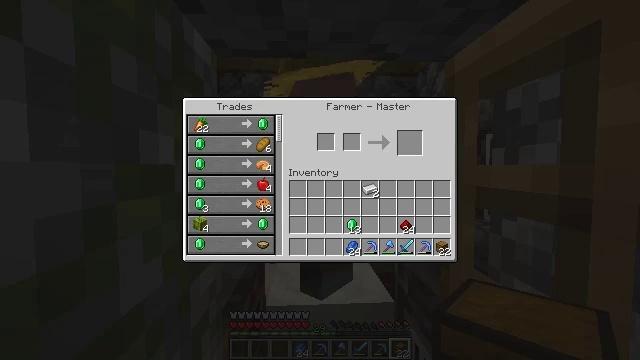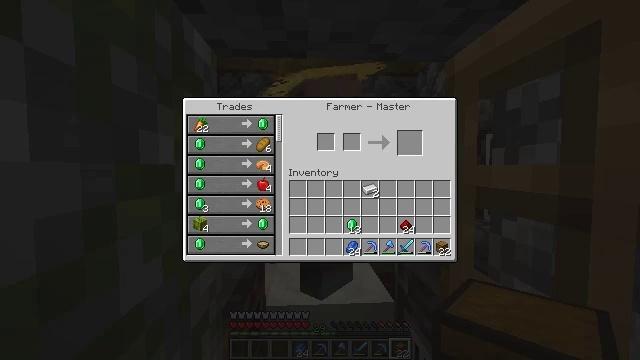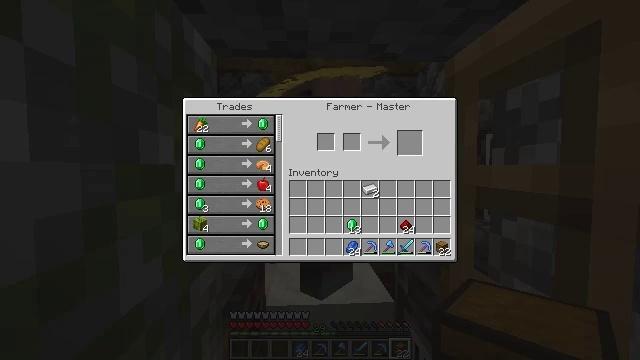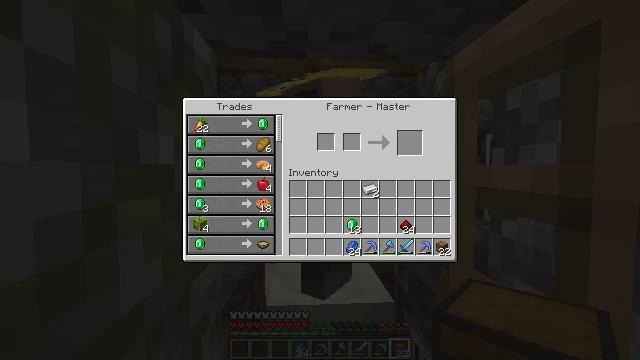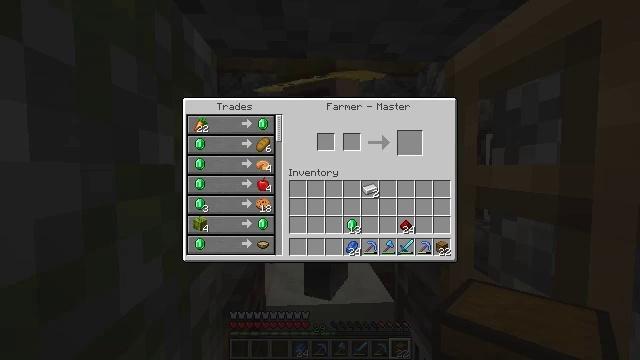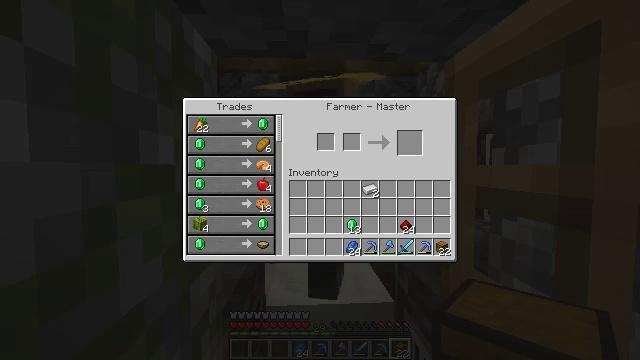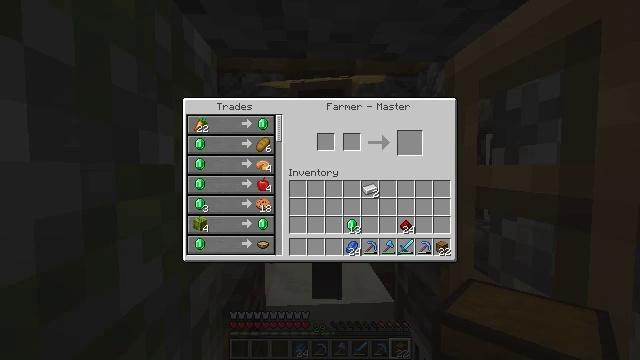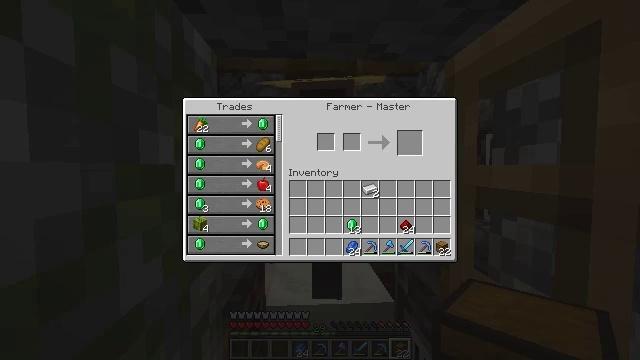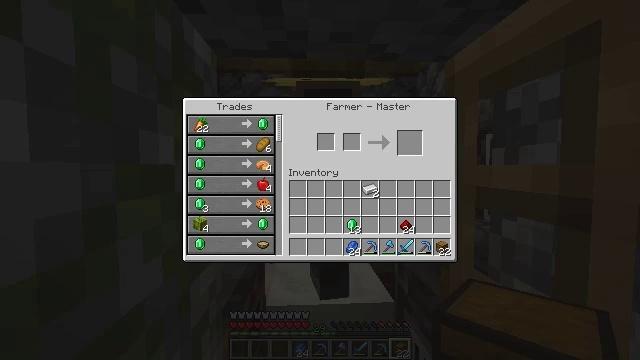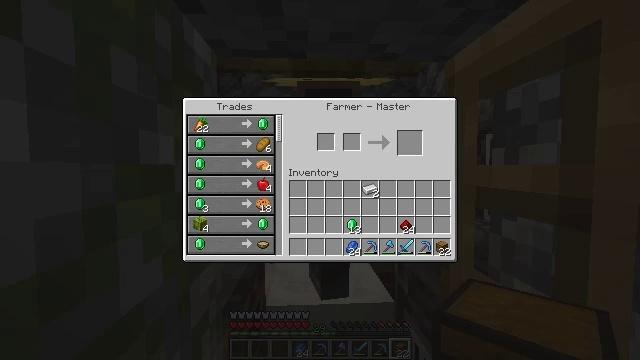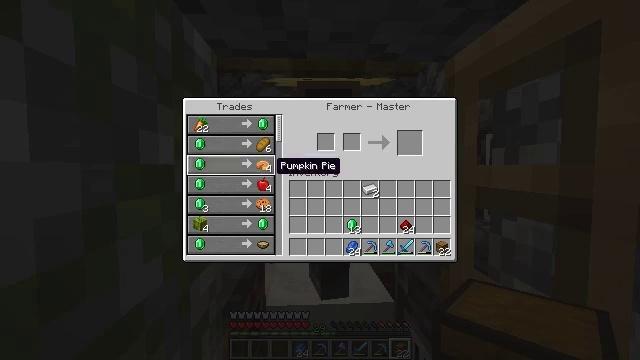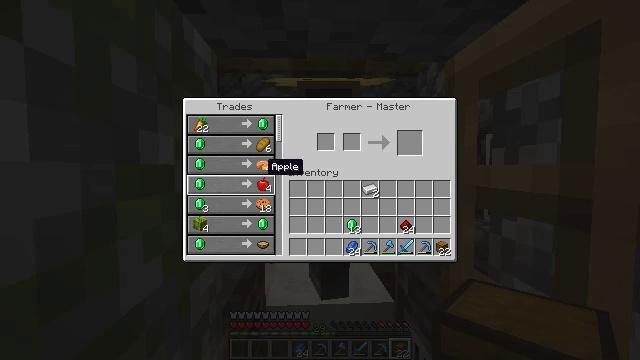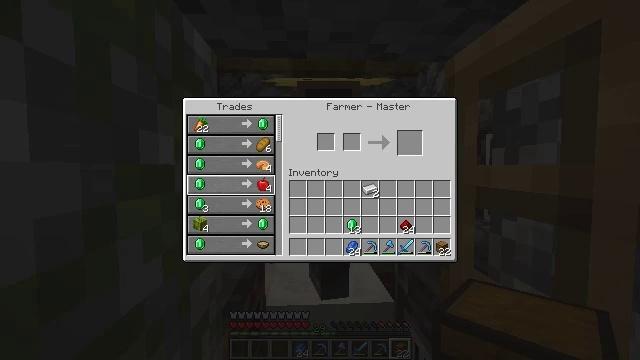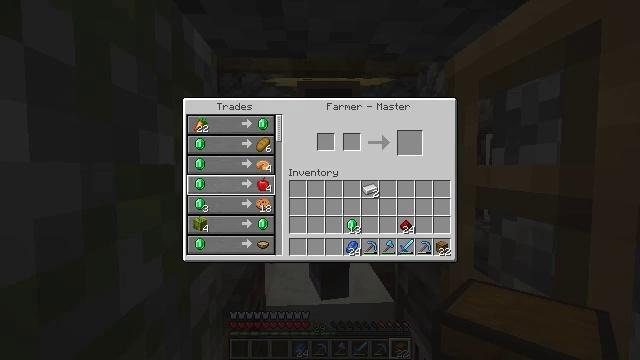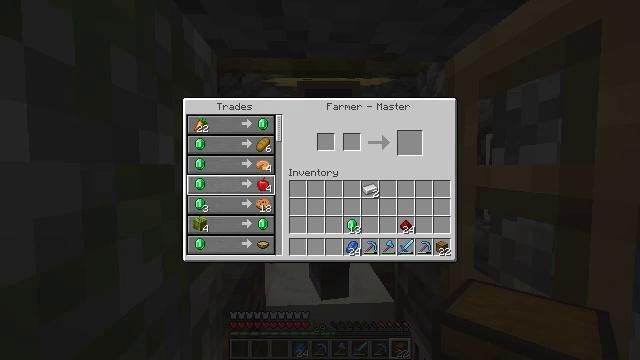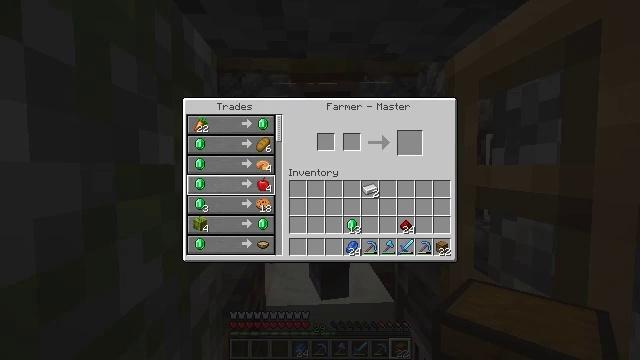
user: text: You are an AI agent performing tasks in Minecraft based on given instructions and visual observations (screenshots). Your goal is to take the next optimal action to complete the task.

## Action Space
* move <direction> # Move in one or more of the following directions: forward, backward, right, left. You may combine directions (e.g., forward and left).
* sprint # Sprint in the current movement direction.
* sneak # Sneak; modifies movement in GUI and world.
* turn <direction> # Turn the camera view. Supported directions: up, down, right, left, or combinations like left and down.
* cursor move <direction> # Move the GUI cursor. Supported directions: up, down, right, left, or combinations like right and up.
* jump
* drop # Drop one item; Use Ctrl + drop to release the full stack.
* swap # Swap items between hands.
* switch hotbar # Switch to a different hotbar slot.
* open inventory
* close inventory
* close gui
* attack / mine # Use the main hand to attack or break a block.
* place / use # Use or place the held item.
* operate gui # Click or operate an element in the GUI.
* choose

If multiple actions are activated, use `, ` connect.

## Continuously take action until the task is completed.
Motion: motion action
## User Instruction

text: Make an apple using the crafting interface.
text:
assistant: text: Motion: no_op
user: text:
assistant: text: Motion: no_op
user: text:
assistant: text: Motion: no_op
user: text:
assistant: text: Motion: no_op
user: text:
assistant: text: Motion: no_op
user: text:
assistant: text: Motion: no_op
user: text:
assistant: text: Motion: no_op
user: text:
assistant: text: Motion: no_op
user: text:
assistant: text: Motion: no_op
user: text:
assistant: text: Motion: cursor move left
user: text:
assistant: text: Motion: cursor move left
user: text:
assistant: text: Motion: cursor move left
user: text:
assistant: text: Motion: cursor move left
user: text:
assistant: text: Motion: no_op
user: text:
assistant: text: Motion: no_op
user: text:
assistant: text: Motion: no_op
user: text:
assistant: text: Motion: no_op
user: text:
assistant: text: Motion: no_op
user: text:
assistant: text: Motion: no_op
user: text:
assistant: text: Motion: no_op
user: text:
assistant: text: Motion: no_op
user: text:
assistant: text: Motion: no_op
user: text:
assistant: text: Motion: no_op
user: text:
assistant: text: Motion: no_op
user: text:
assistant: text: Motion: no_op
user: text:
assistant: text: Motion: operate gui
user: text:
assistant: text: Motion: operate gui
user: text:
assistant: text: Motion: no_op
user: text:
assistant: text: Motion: no_op
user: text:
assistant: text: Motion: no_op